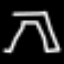
Label: pants